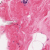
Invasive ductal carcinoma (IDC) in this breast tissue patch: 0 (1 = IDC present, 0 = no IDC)